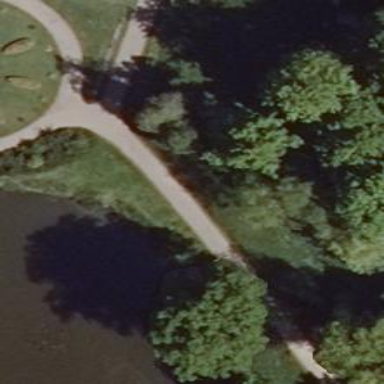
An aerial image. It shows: Path.